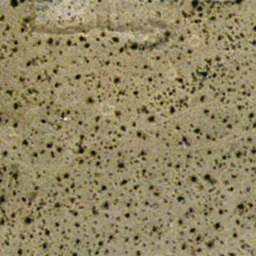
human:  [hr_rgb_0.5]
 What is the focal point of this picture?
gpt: chaparral